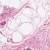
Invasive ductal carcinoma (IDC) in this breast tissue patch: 0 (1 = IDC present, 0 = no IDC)